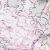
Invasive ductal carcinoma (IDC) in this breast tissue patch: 0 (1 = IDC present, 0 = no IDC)